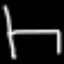
Label: chair